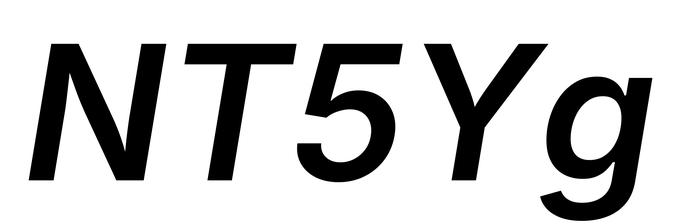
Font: Inter-Italic_SemiBold_Italic